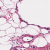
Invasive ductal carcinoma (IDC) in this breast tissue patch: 0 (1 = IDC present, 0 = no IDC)